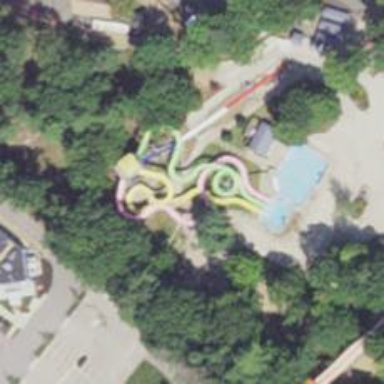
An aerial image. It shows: Water slide attraction.